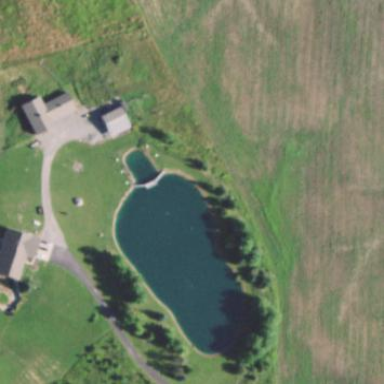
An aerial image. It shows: Swimming area next to pond. The pond is natural water feature.